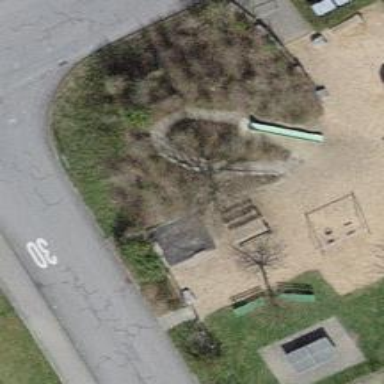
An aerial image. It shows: Picnic table located in leisure land area.